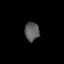
Tissue: lung
Cell type: Endothelial cells
Senescence score: 0.6006
Nuclear area (px): 266
Mean DAPI intensity: 91.733